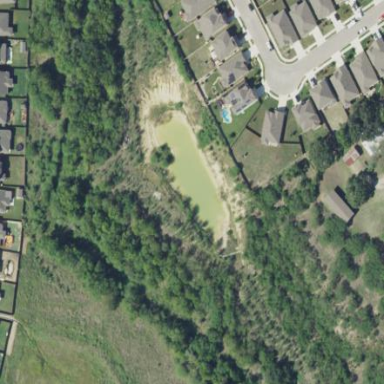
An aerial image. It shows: Detention pond filled with water.